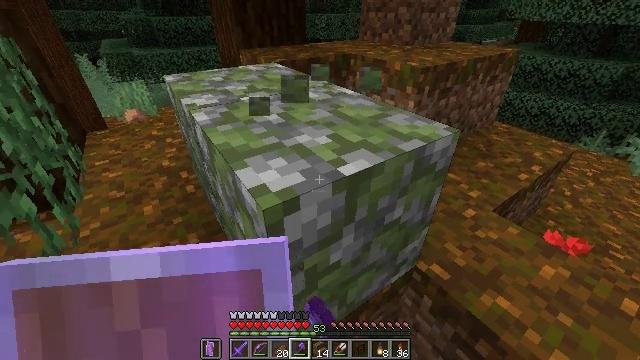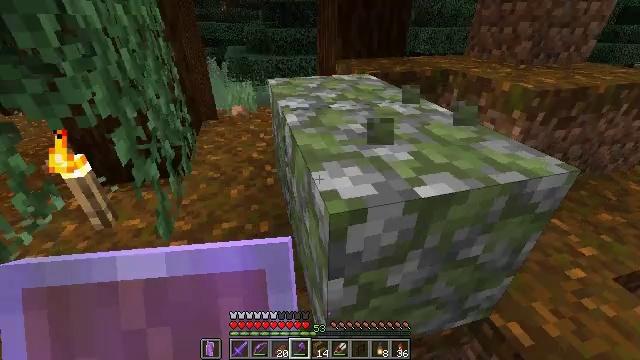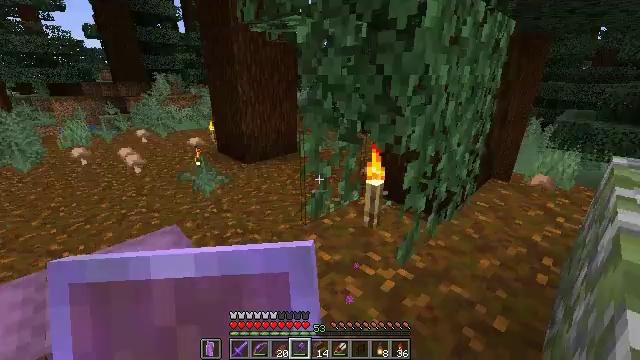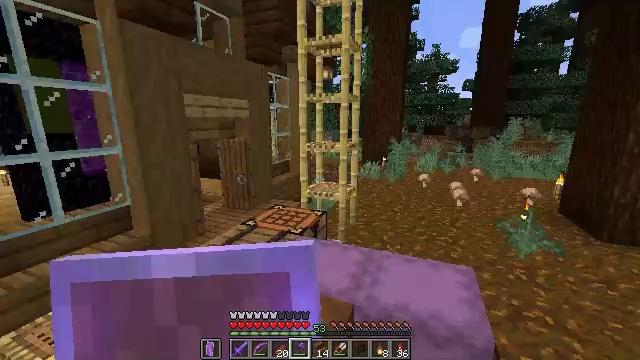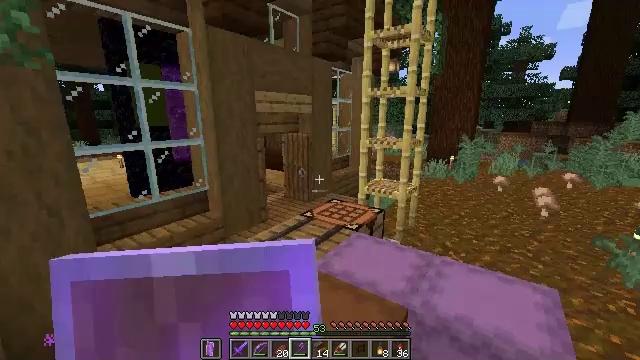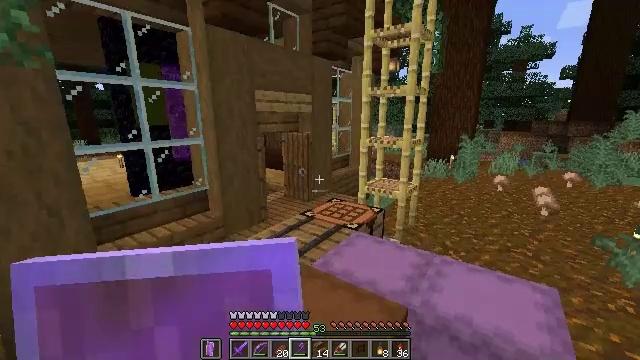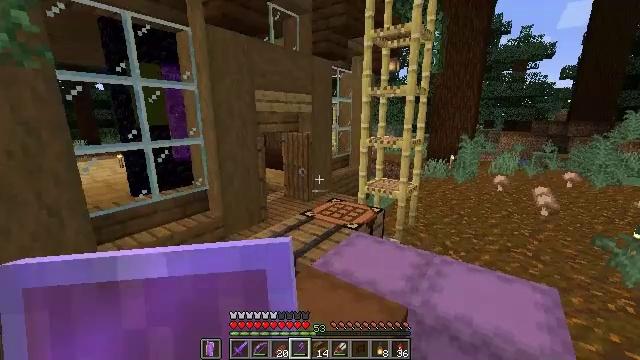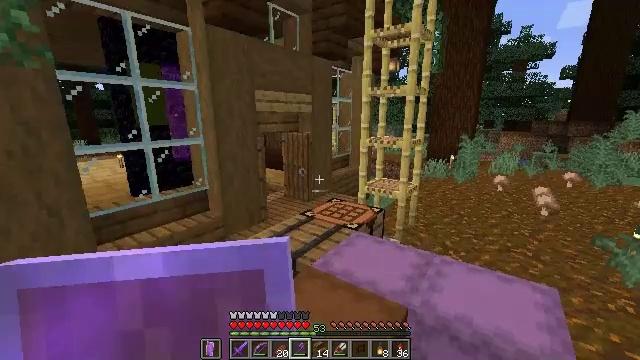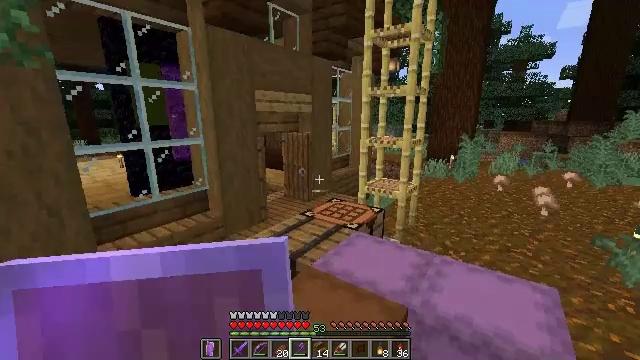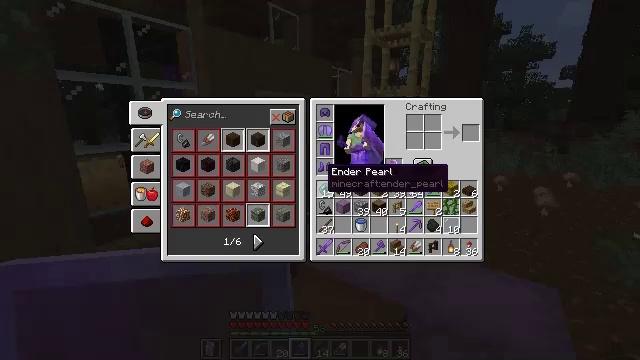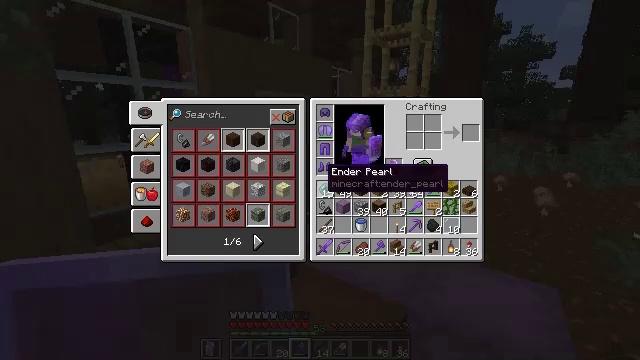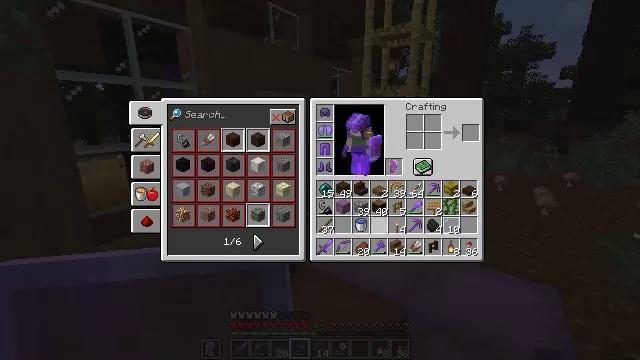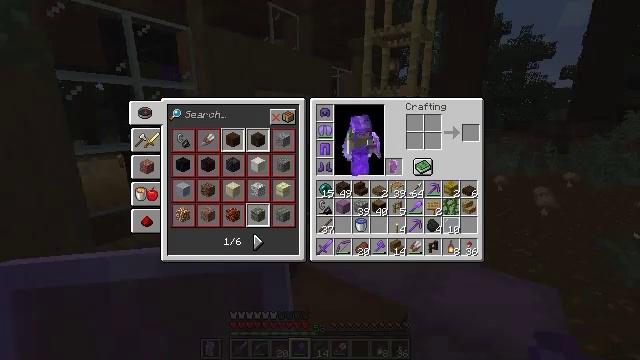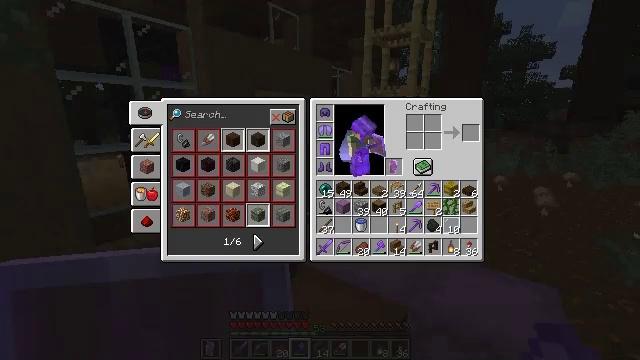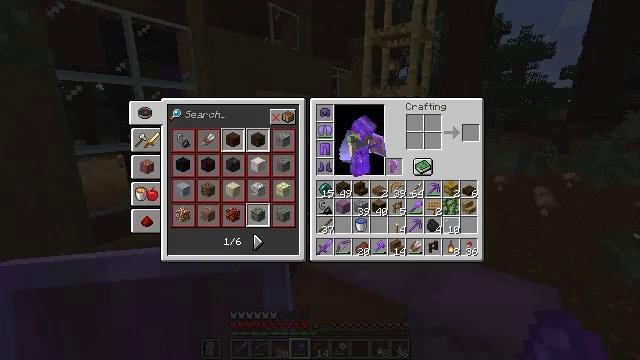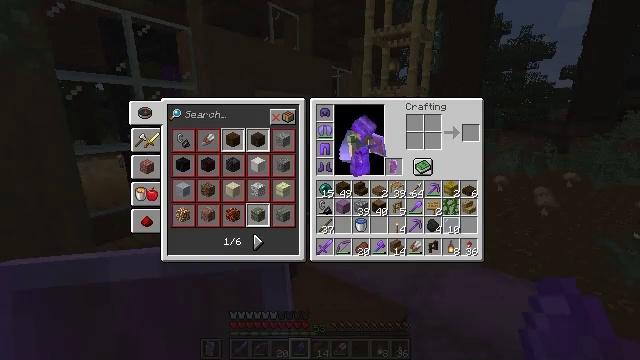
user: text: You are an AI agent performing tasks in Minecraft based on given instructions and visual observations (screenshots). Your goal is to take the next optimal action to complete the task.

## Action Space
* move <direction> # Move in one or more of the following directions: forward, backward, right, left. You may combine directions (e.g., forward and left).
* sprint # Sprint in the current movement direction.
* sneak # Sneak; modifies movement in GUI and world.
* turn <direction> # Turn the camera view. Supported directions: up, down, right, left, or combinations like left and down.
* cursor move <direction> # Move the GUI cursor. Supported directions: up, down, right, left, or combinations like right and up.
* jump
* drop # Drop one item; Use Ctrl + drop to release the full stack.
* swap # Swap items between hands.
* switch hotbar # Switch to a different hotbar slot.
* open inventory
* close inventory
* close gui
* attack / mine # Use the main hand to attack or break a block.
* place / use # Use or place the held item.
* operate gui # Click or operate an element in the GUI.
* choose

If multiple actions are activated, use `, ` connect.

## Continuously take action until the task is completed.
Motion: motion action
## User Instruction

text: Collect mossy cobblestone from a structure.
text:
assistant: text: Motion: turn left and up
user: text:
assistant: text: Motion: turn left and up
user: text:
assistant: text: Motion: turn left and up
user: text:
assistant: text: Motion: turn left and down
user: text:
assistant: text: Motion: no_op
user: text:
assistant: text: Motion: no_op
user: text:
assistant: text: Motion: no_op
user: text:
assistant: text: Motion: no_op
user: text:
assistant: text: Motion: open inventory
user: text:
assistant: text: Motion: open inventory
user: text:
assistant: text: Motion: turn right and down, open inventory
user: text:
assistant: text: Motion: turn right and down, open inventory
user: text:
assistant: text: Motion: turn right and down
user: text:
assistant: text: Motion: no_op
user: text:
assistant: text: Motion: no_op
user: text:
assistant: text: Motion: turn left
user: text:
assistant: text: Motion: no_op
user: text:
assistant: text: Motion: turn left and up
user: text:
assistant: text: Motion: sneak, turn left and up
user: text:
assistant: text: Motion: sneak, turn left
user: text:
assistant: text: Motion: sneak
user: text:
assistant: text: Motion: sneak, turn left and up
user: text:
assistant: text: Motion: sneak
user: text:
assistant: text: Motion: sneak
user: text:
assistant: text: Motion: sneak
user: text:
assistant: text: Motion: sneak
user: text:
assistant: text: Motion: sneak
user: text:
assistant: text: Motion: sneak
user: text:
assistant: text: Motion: sneak
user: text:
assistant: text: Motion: sneak